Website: walmart
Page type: payment
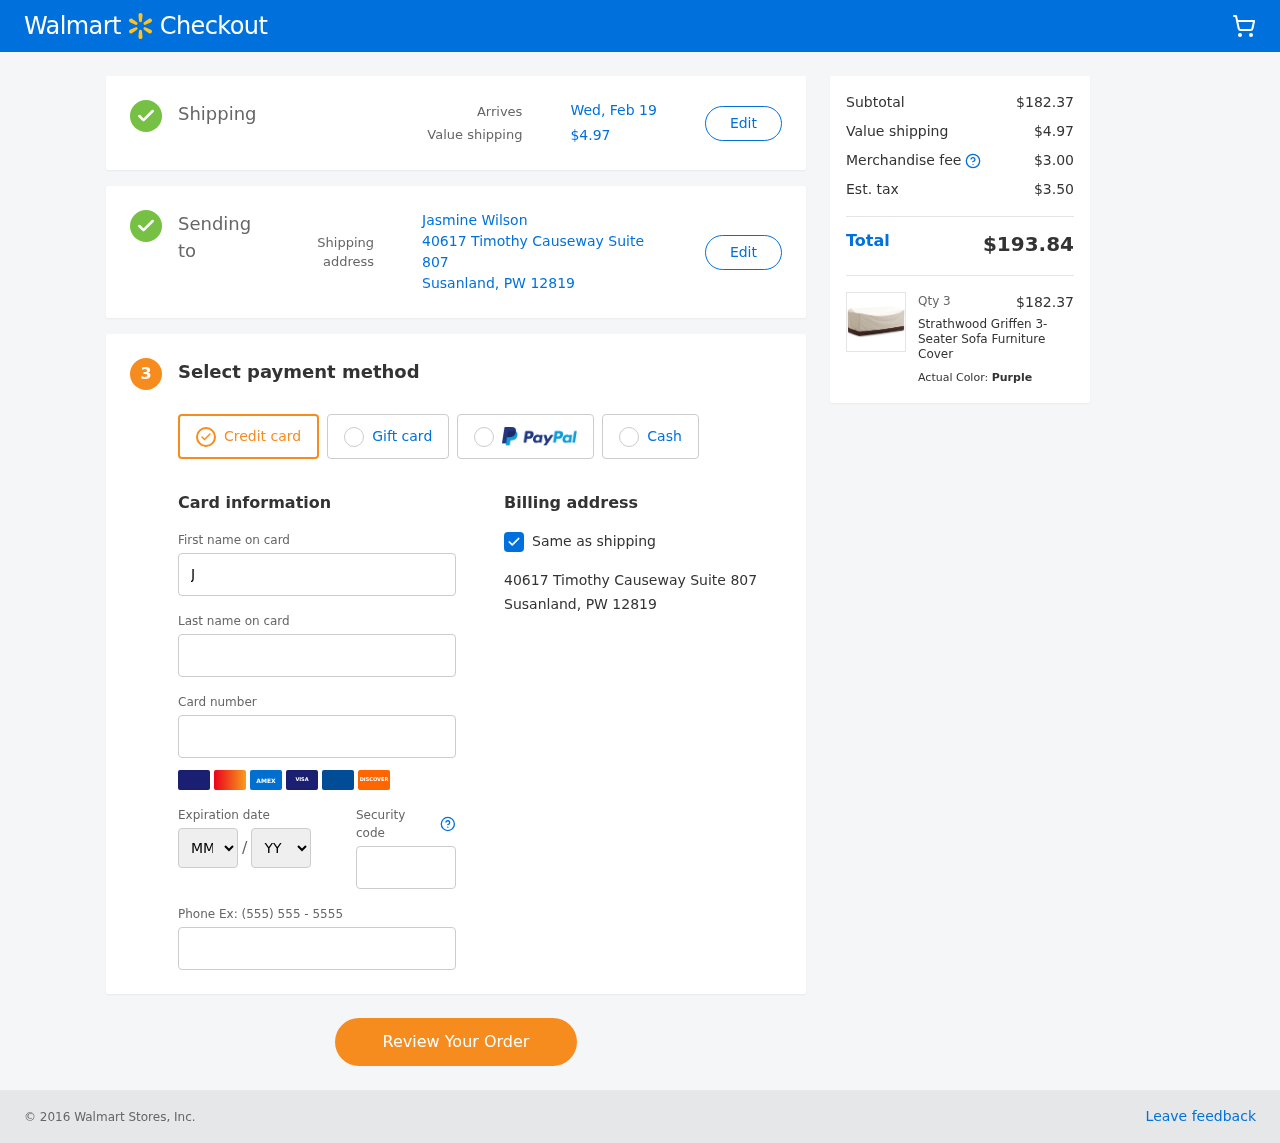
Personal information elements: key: PII_CARD_EXPIRY_MONTH
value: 09
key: PII_CARD_EXPIRY_YEAR
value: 30
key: PII_CITY_STATE_ZIP
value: Susanland, PW 12819
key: PII_FULLNAME
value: Jasmine Wilson
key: PII_STREET
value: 40617 Timothy Causeway Suite 807
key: PII_FIRSTNAME
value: Jasmine
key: PII_LASTNAME
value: Wilson
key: PII_CARD_NUMBER
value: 3477 4722 8060 883
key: PII_CARD_CVV
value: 4512
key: PII_PHONE
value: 4449128109
Product elements: key: PRODUCT1_NAME
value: Strathwood Griffen 3-Seater Sofa Furniture Cover
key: PRODUCT1_PRICE
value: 60.79
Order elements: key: ORDER_DELIVERY_DATE
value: Wed, Feb 19
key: ORDER_SHIPPING_COST
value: $4.97
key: ORDER_SUBTOTAL
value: $182.37
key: ORDER_MERCHANDISE_FEE
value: $3.00
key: ORDER_TAX
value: $3.50
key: ORDER_TOTAL
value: $193.84
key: ORDER_NUM_ITEMS
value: Qty 3